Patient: sex M, age 71
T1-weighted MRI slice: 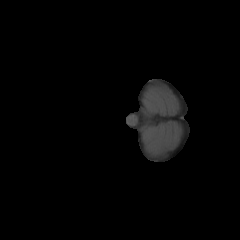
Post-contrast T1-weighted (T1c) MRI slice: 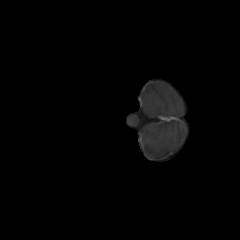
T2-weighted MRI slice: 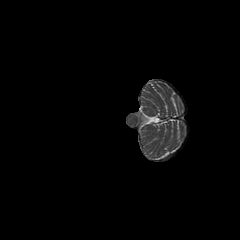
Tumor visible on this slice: no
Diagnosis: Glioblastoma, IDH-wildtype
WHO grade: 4